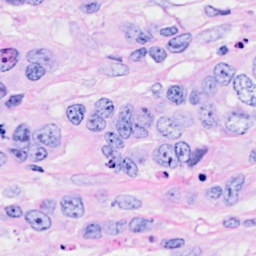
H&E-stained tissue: Breast